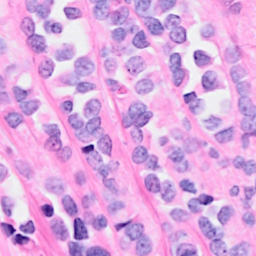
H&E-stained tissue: Breast